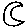
Label: moon